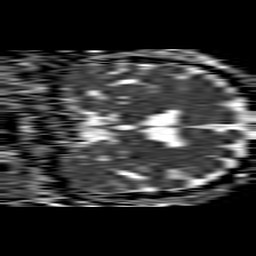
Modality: ADC
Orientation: coronal
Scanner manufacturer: philips
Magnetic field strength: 1.5 T
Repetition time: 4.6 s
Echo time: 0.08631 s